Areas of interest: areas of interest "China Disease Prevention and Control Center"
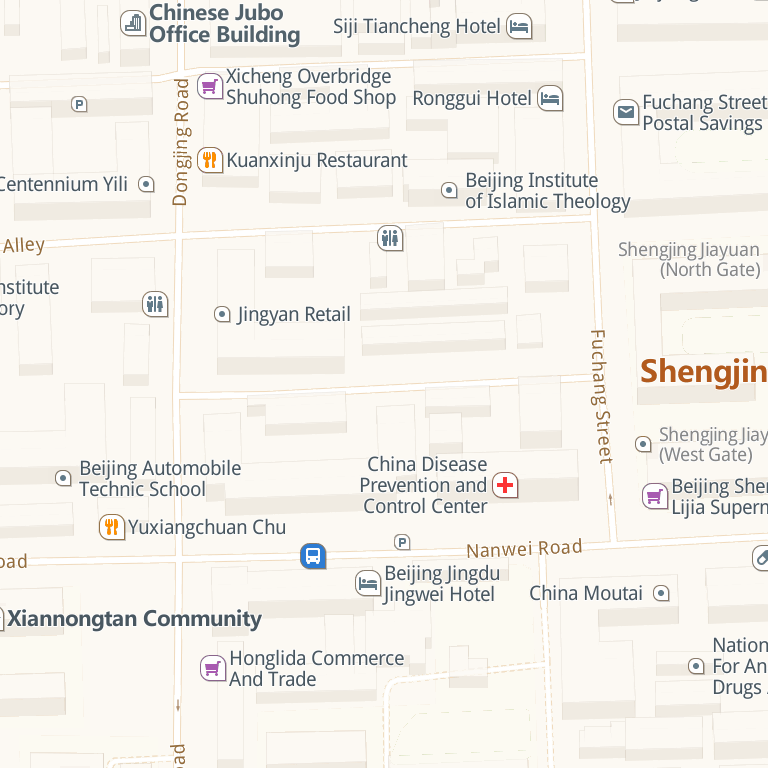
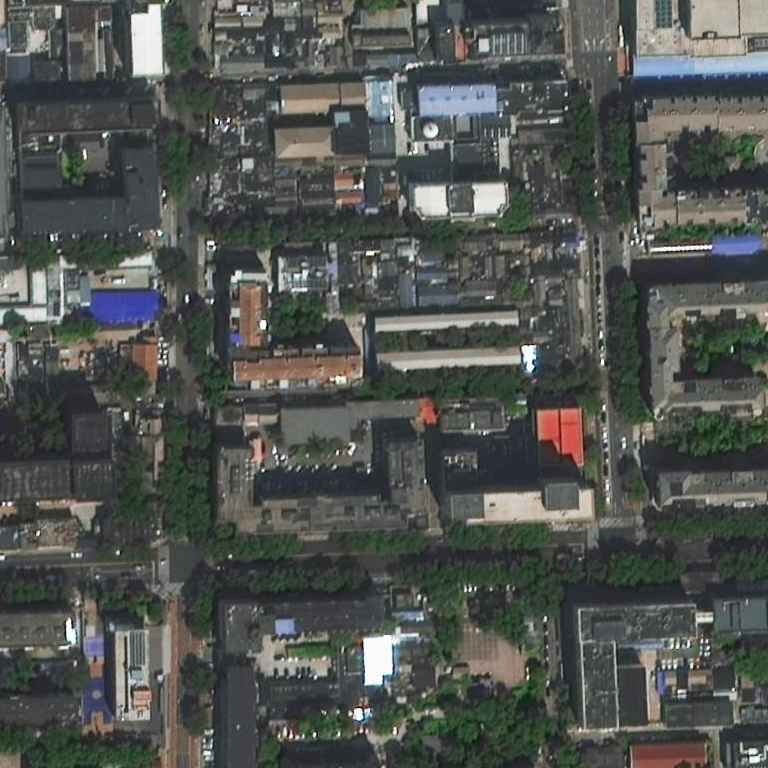